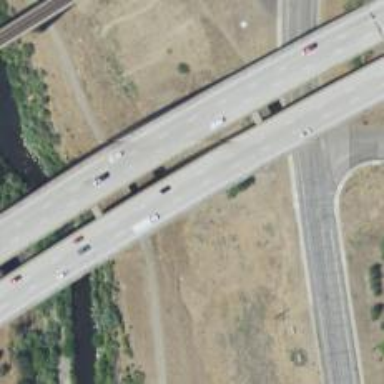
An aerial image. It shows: Beam-structured bridge on motorway.